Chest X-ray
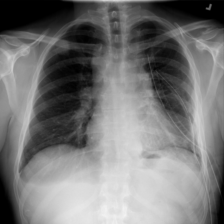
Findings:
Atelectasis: negative
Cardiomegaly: negative
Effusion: negative
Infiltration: positive
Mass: positive
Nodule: negative
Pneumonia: negative
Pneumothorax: positive
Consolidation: negative
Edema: negative
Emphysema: positive
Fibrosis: negative
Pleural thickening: negative
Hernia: negative